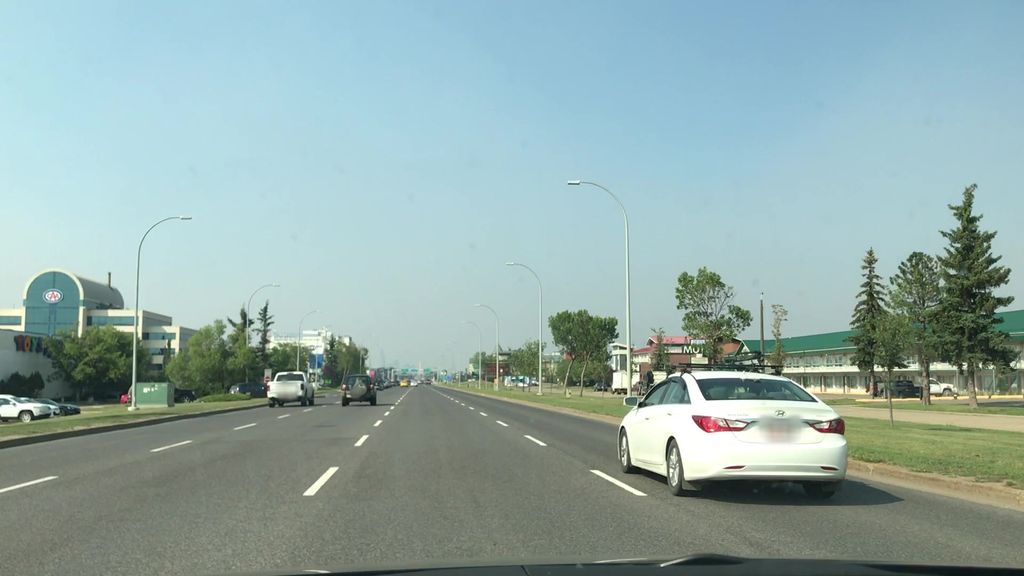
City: edmonton